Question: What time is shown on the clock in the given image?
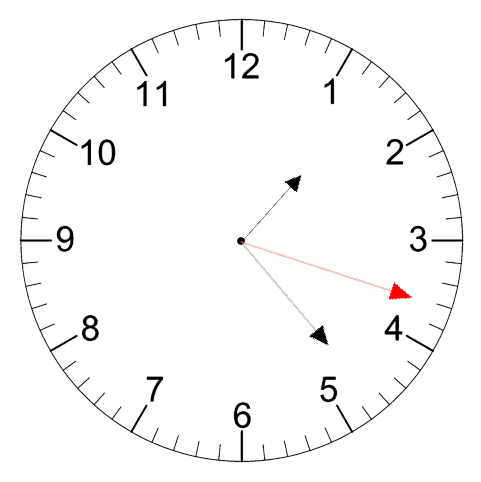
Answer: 01:23:18